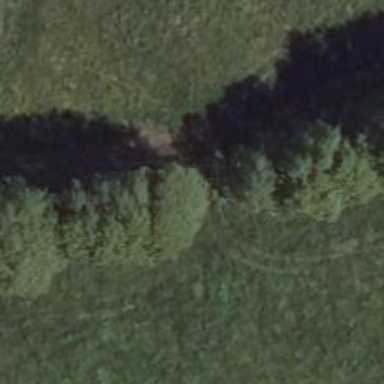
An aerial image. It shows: Row of trees in natural setting.